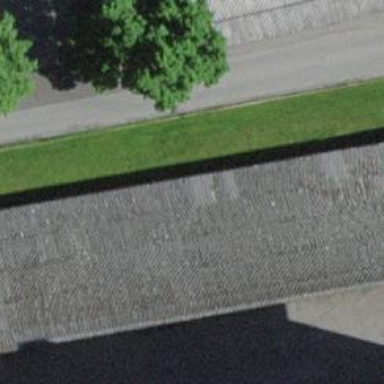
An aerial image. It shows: Group of garages.